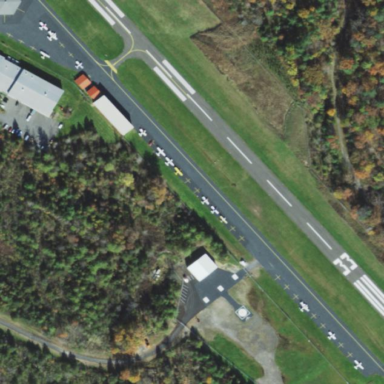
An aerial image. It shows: Apron paved with asphalt at the airport.